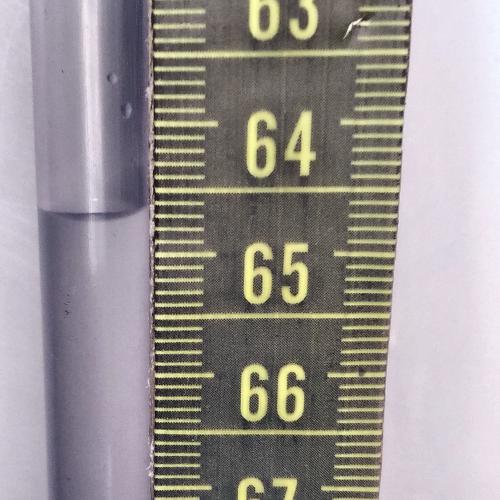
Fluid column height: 64.7 cm